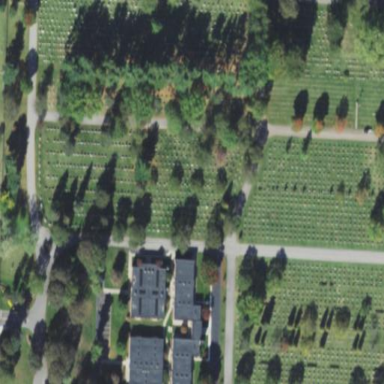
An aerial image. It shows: Historical memorial located in graveyard.